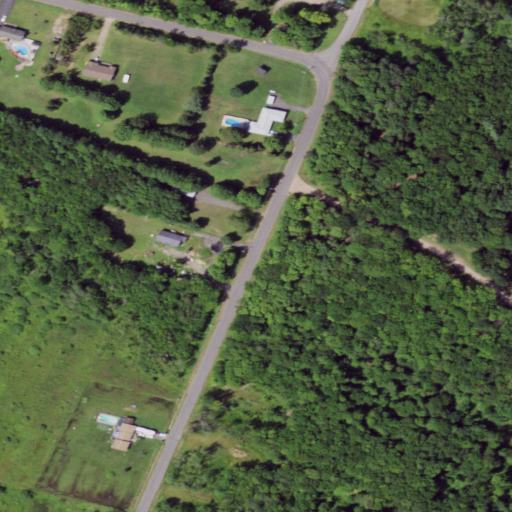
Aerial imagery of mountain in New York named The Pinnacle containing deciduous forest, pasture, open development, mixed forest, woody wetlands, low intensity development, shrub, medium intensity development, and grassland